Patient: sex M, age 29
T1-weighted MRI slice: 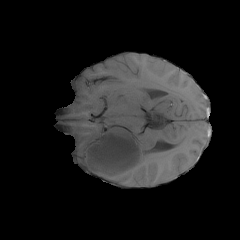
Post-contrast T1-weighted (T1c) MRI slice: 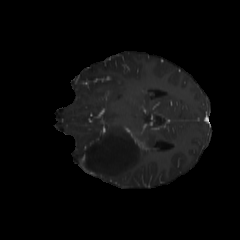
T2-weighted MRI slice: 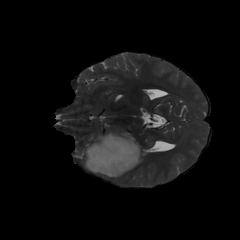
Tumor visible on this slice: yes
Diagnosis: Astrocytoma, IDH-mutant
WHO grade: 4